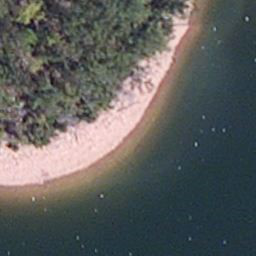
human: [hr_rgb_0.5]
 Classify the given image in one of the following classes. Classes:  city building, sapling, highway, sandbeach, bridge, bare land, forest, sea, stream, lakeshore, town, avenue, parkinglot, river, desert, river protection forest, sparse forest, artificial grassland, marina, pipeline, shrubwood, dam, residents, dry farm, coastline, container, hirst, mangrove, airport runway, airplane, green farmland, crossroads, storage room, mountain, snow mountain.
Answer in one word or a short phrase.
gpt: lakeshore